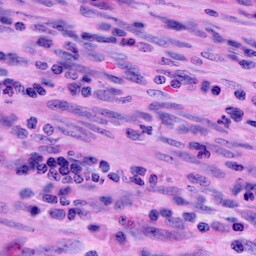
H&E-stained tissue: Cervix